Question: I have the following code. I added my text fields dynamically. My desired result shown in Genymotion 5.0 (Google Nexus 5) but when I run my app in other devices/actual device the textfields get shuffled. Please help, Thanks in advance.
'JSONObject jsonObject = new JSONObject(question.getSublabels()); final EditText[] editTextSublabels = new EditText[jsonObject.length()]; for (int i = 0; i < jsonObject.length(); i++) { String names = jsonObject.names().get(i).toString(); editTextSublabels[i] = (EditText) LayoutInflater.from(activity).inflate(R.layout.sublabels, null); editTextSublabels[i].setId(i); editTextSublabels[i].setHint(jsonObject.getString(names)); sublabelsContainers.addView(editTextSublabels[i], params); }'

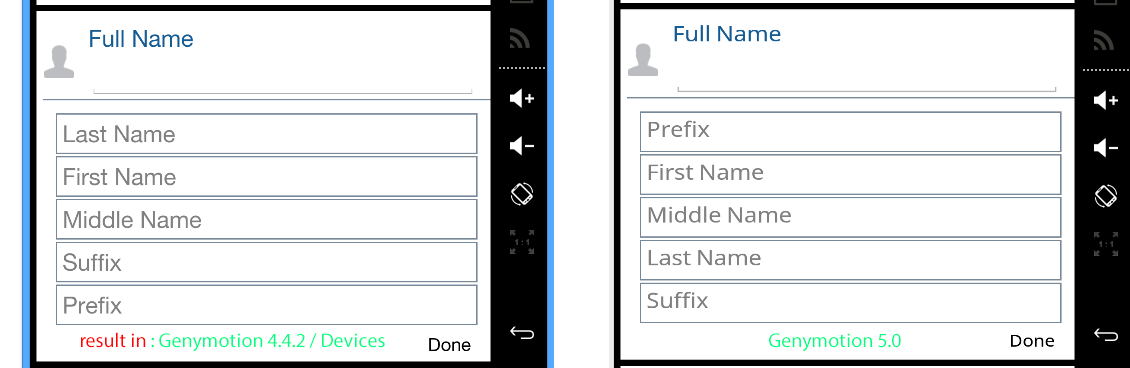
Answer: You cannot and should not rely on the ordering of elements within a JSON object.
In JSON, an object is defined thus:
> An object is an unordered set of name/value pairs.
If you want order to be preserved, you need to redefine your data structure or put it inside a jsonarray
see <URL>.